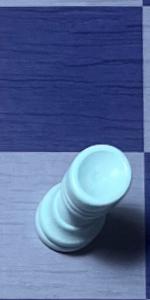
Label: Rook_White